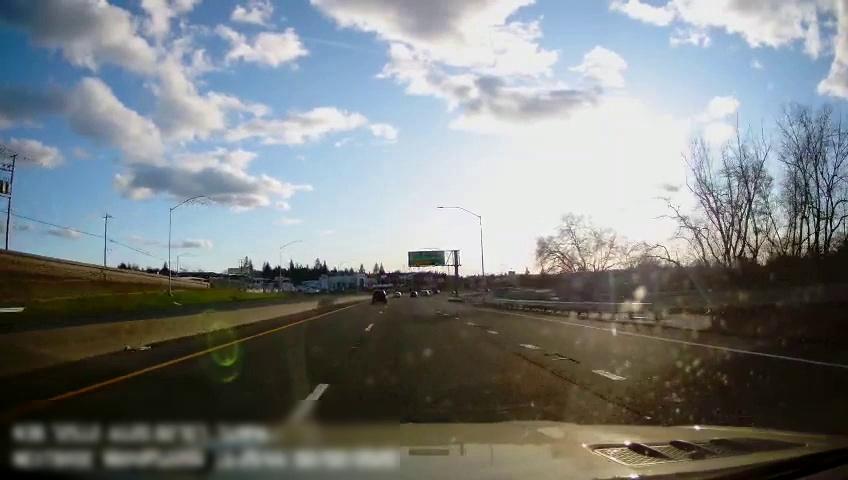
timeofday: Day
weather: Sunny
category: Drivable Space
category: Drivable Space
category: Vehicles | SUV
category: Lanes | Current Lane
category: Lanes | Alternate Lane
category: Lanes | Alternate Lane
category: Lanes | Current Lane
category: Traffic | Signs